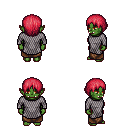
a pixel art fantasy rpg character, female body template, orc, green skin, chain mail, robe skirt, ruby red plain hairstyle, four views (front, back, left, right), 2x2 character sprite sheet, small pixel art, hard edges, no anti-aliasing